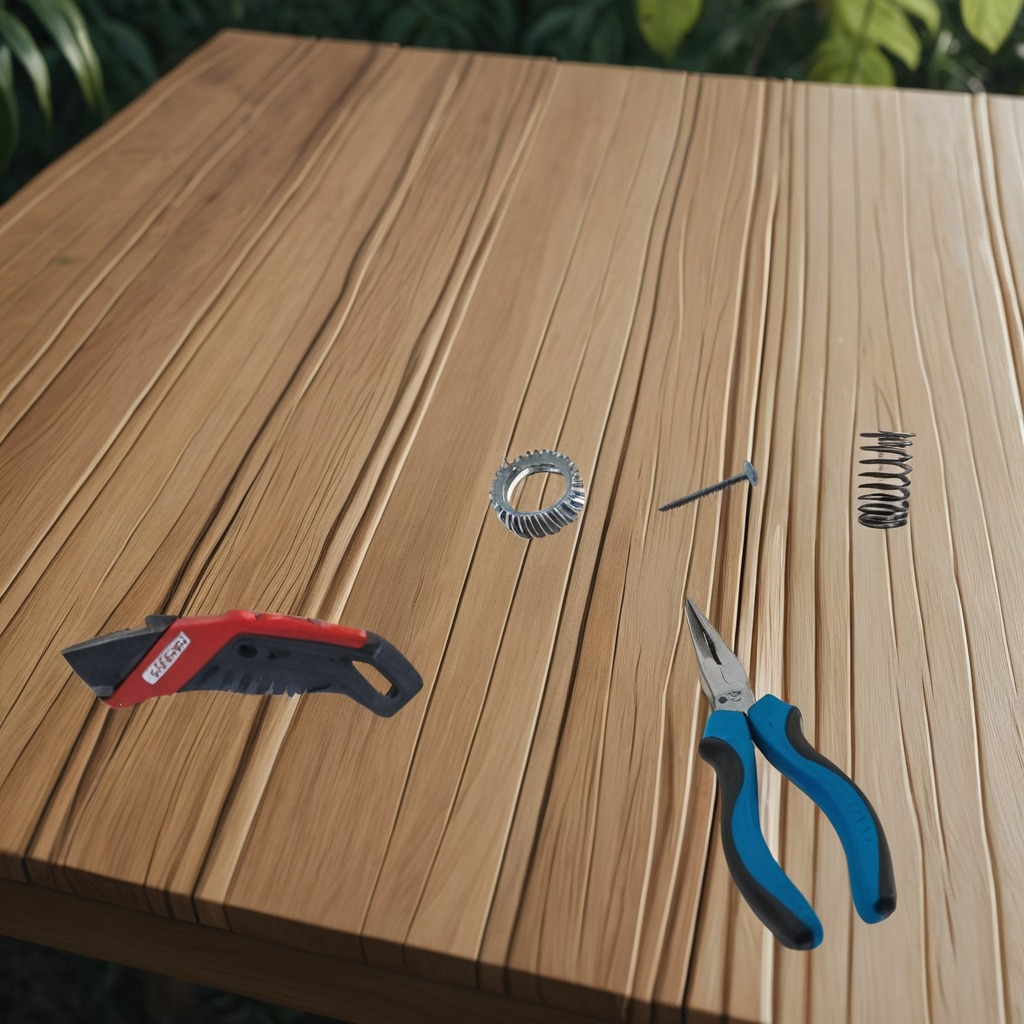
A steel gear with teeth, a utility knife, an iron nail, a pair of pliers, and a coiled metal spring are lying on a wooden table inside a jungle field workshop tent.